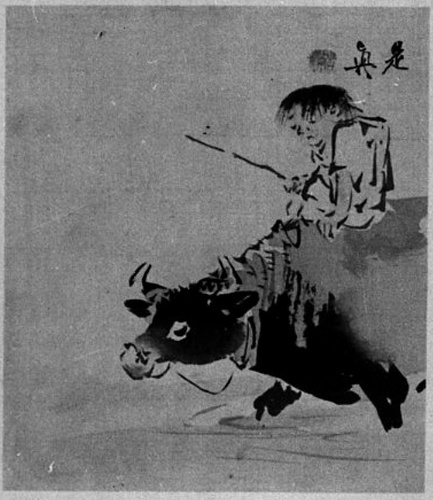
Artist: Shibata Zeshin
Artist bio: Japanese, 1807–1891
Date: 19th century
Object type: Hanging scroll
Classification: Paintings
Medium: Hanging scroll; ink on silk
Culture: Japan
Dimensions: 5 1/16 x 4 3/4 in. (12.9 x 12.1 cm)
Department: Asian Art
Credit line: Gift of Edward M. Bratter, 1957
Accession year: 1957
Repository: Metropolitan Museum of Art, New York, NY
Tags: Ox|Boys